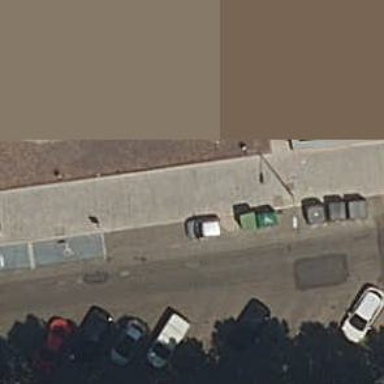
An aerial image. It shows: Recycling container in the area designated for recycling.